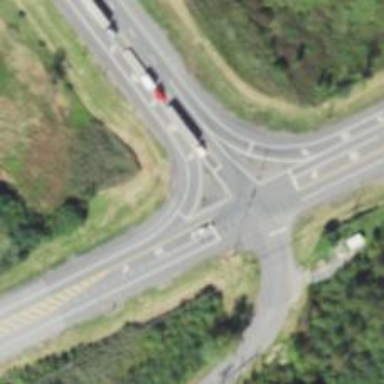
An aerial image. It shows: Asphalt trunk link road.